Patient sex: M
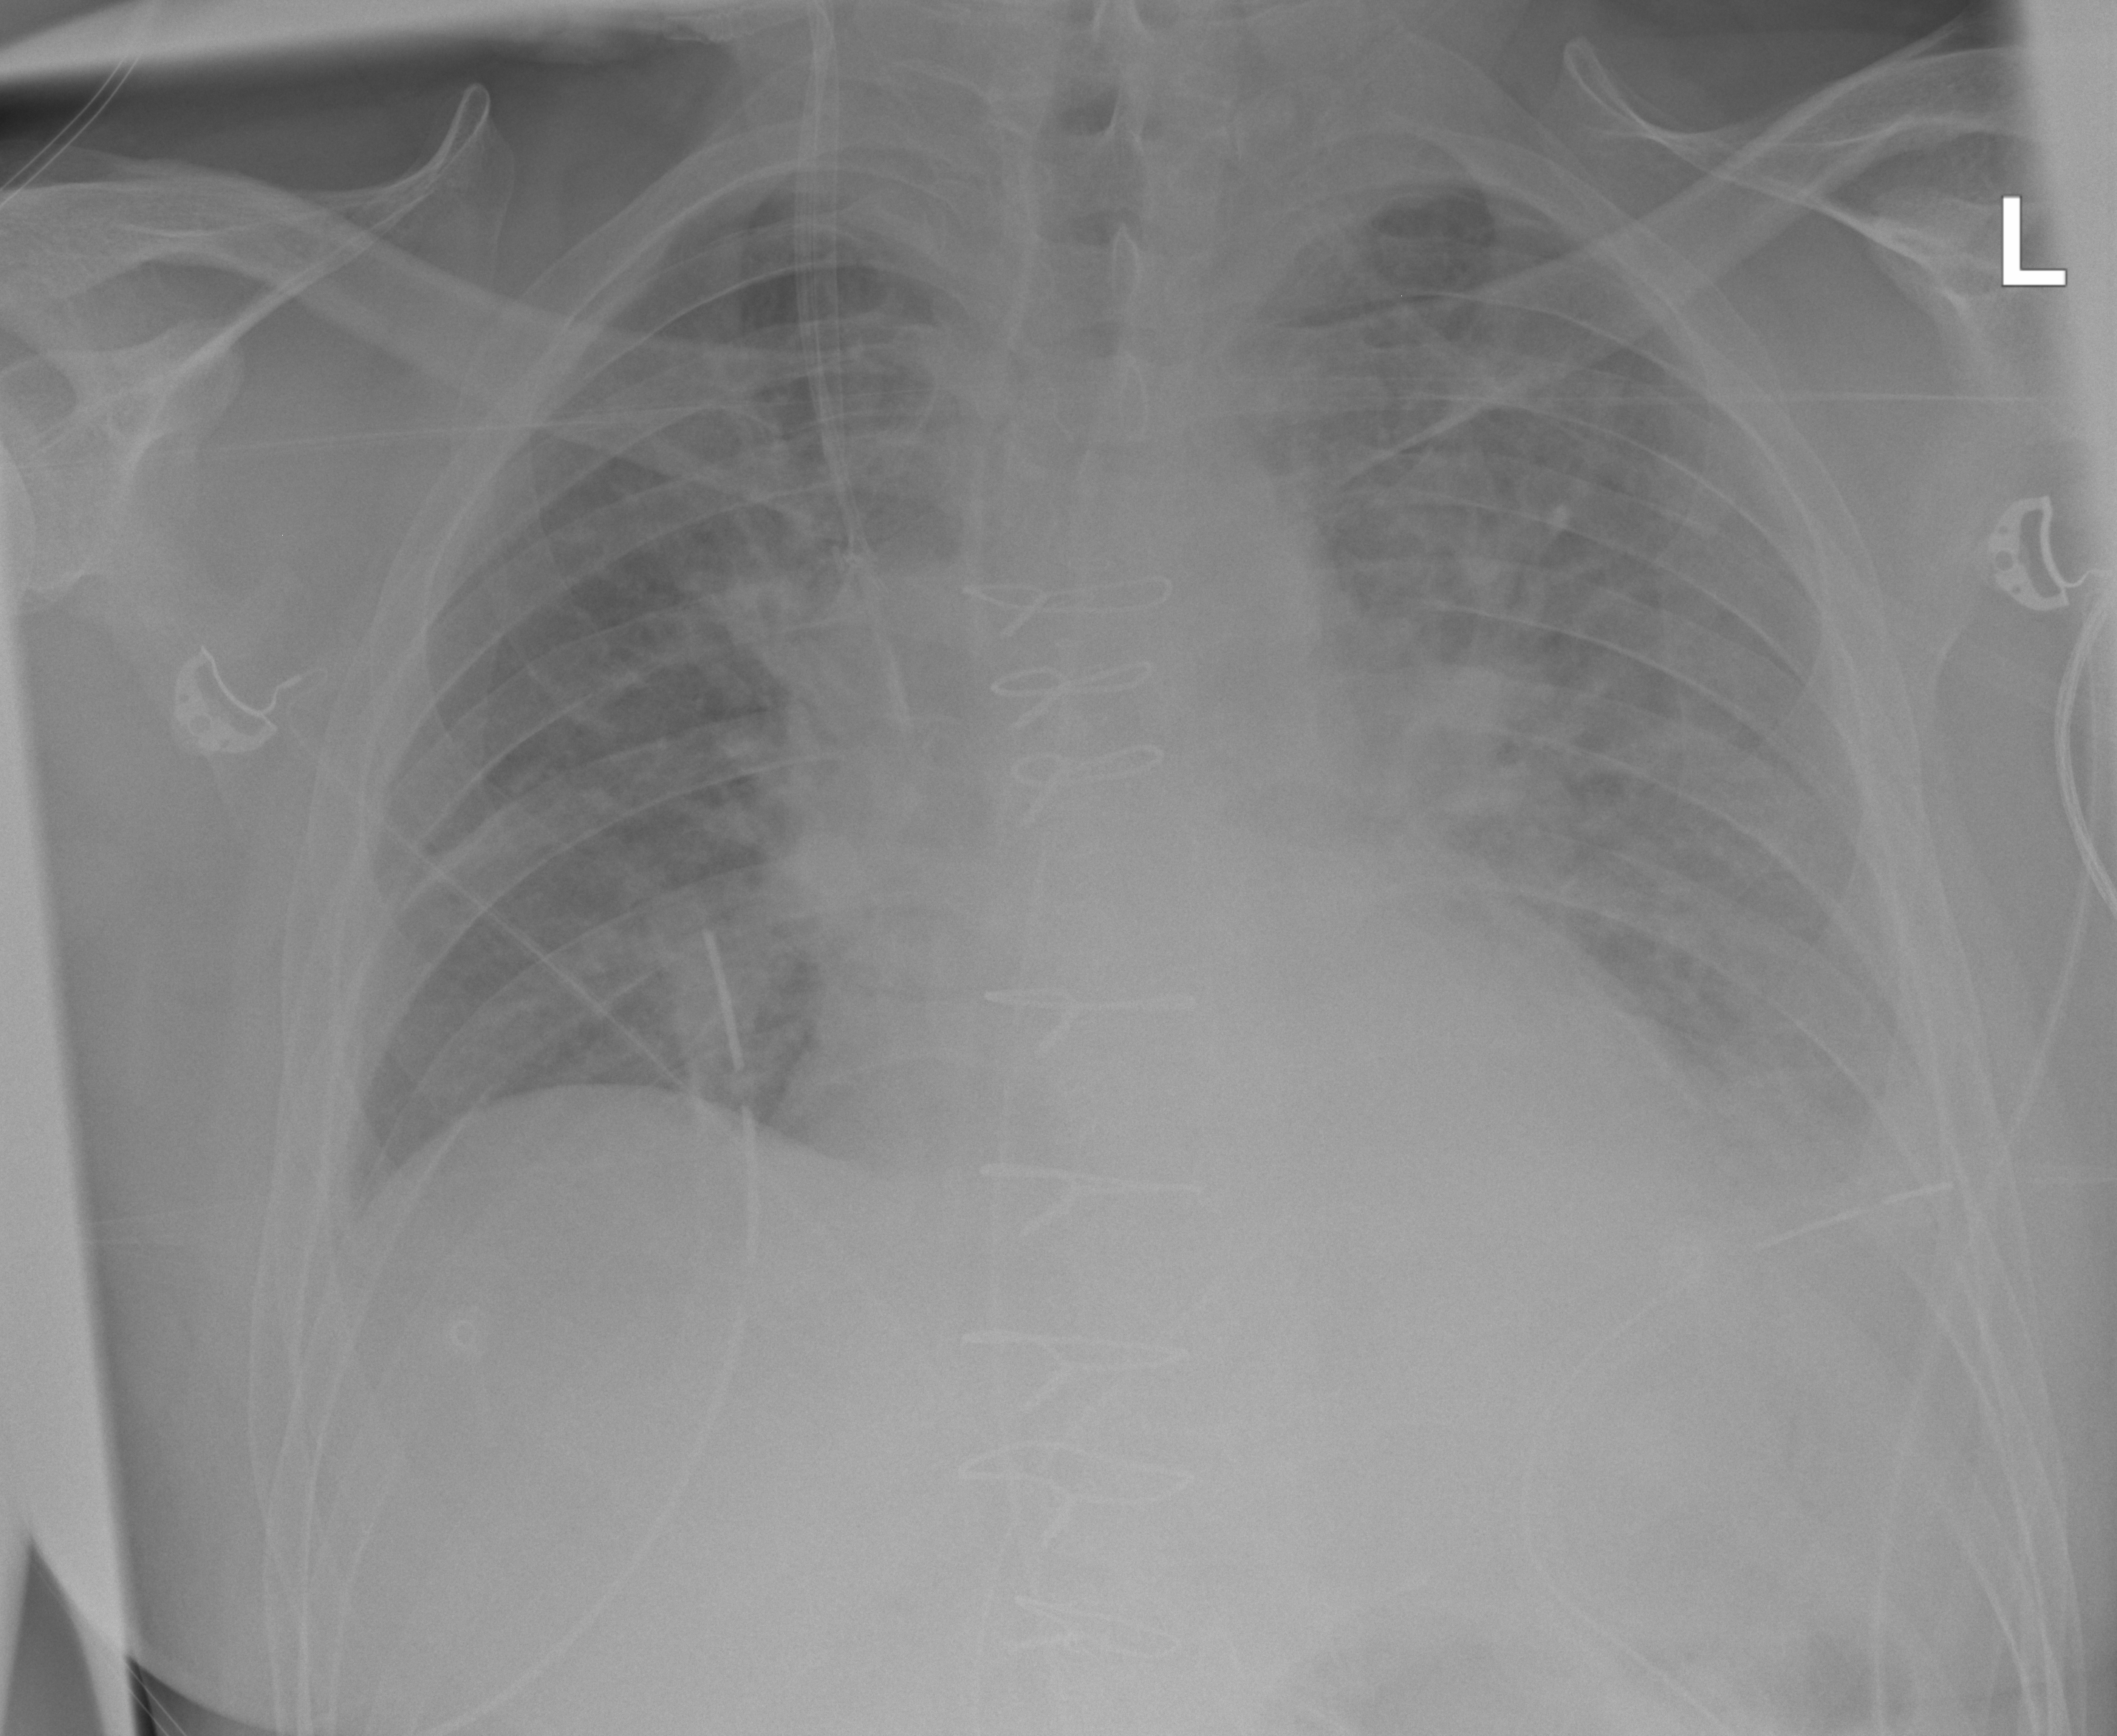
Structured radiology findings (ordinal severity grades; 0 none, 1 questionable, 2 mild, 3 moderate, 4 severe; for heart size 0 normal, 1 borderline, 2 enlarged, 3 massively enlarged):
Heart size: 1
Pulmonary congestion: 2
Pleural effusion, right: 0
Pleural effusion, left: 2
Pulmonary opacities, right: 0
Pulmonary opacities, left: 0
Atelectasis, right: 2
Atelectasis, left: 2